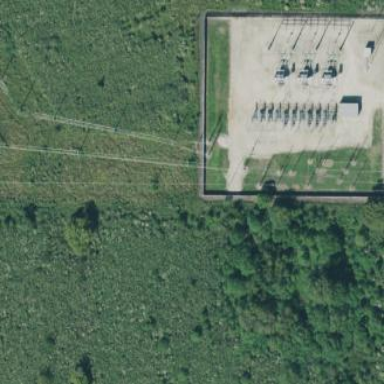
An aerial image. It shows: Outdoor power substation surrounded by fence. The substation operates at the distribution level.